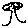
Label: tree